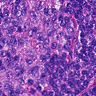
Metastatic tissue present: no